Field crop: tomato
Growth stage: 1
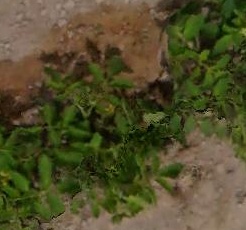
Species: tomato